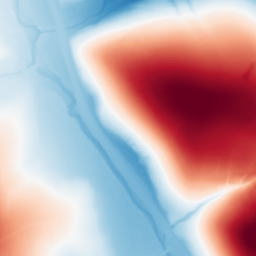
Category: trend_removal
Decomposition family: polynomial_high
Decomposition parameters: degree: 4
Upsampling method: lanczos
Upsampling parameters: scale: 8
Upsampling scale: 8